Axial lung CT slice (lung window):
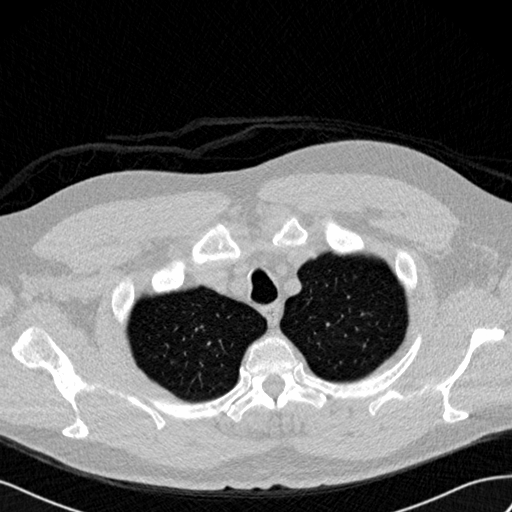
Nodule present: no